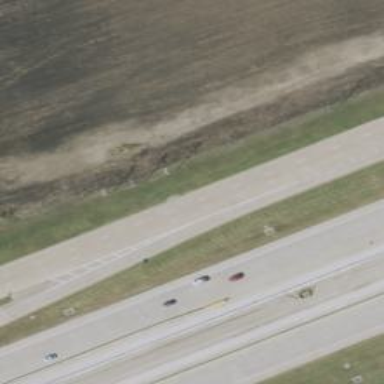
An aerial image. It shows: Secondary road with frontage road.